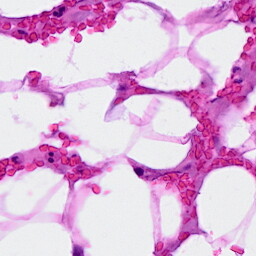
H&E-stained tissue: Breast